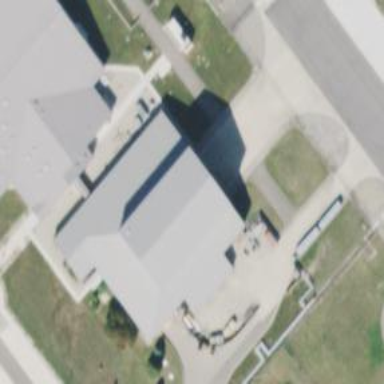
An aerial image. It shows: Hangar located at airport.